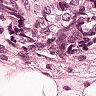
Metastatic tissue present: yes